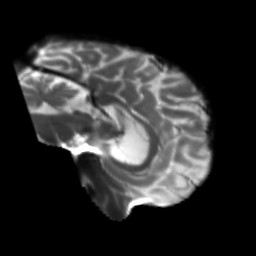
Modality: T2w
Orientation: sagittal
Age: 54
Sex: male
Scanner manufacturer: siemens
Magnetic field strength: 3 T
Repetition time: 5.25 s
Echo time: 0.08 s